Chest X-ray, PA view. Patient: 59 years old, sex M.
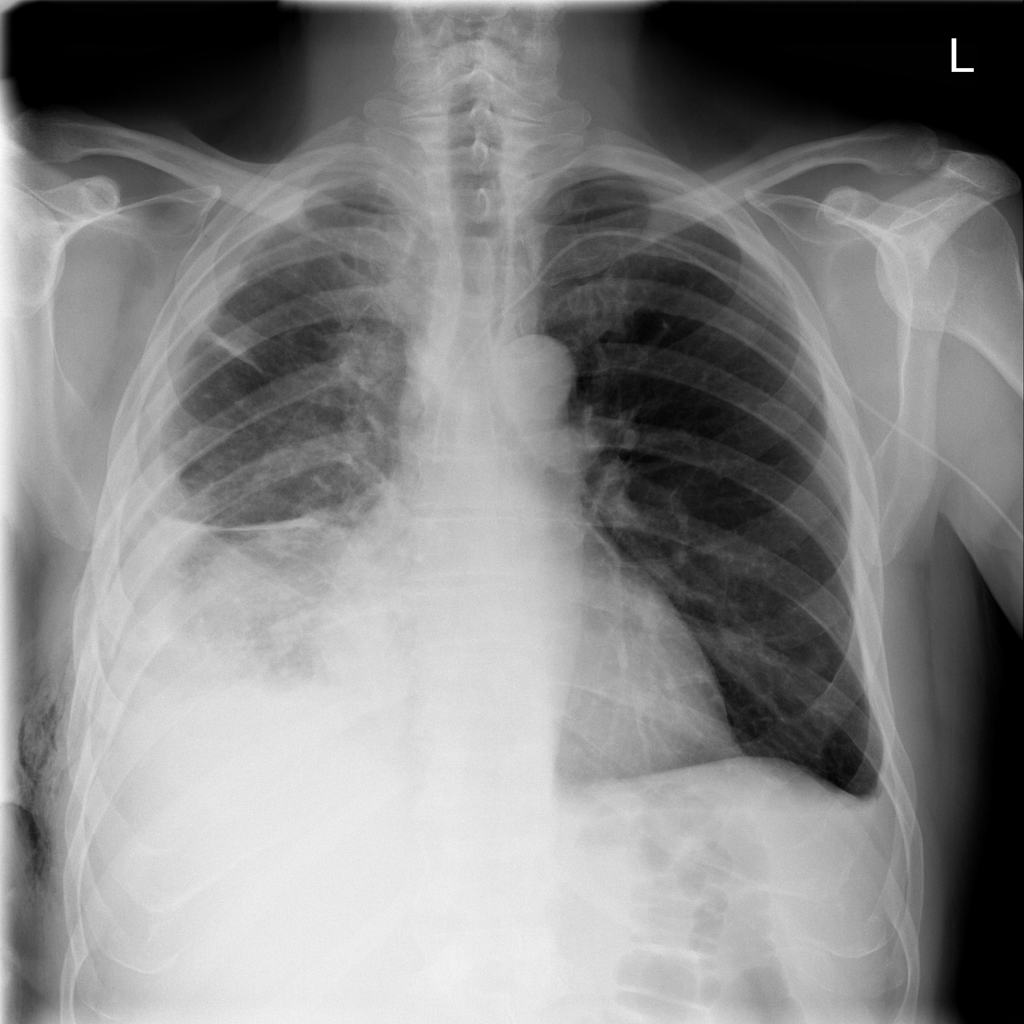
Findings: No Finding